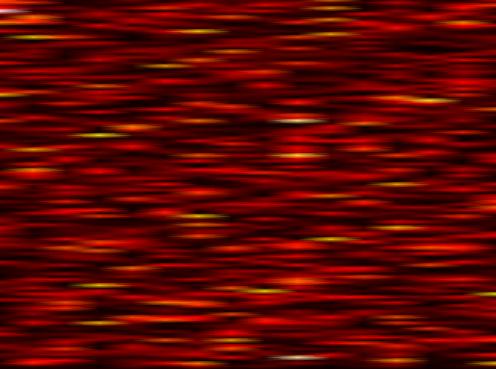
Label: UFMC